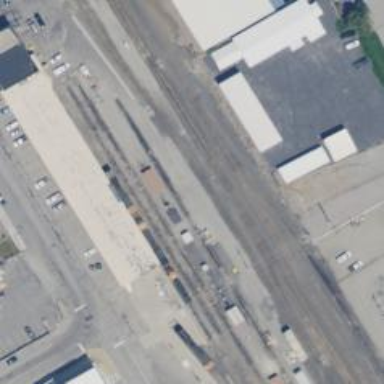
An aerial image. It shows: Railway spur service.